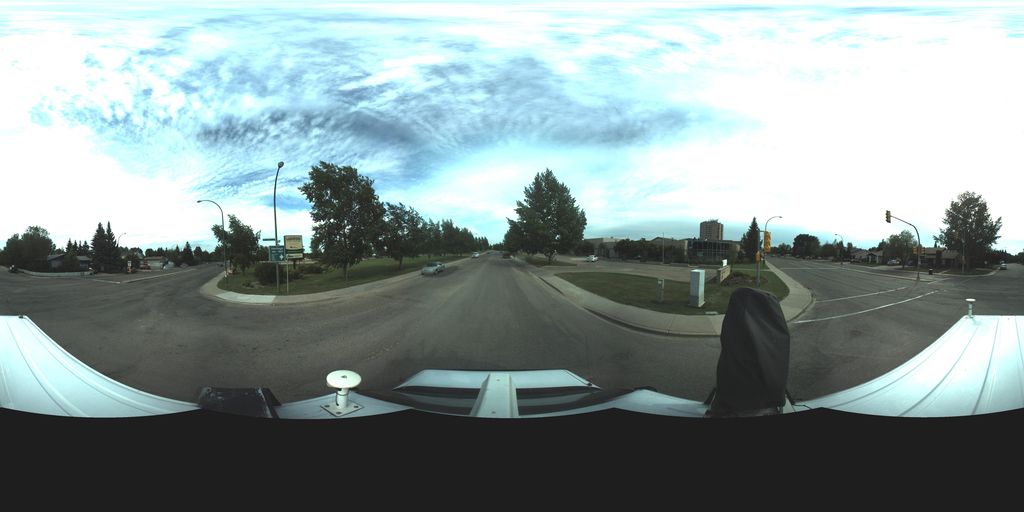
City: saskatoon